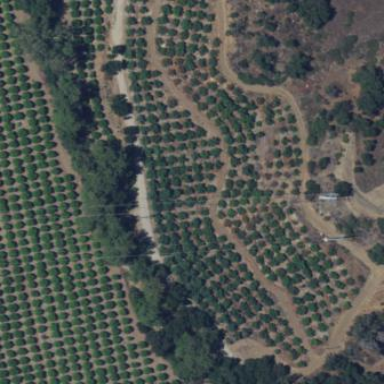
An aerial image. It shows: Orchard.